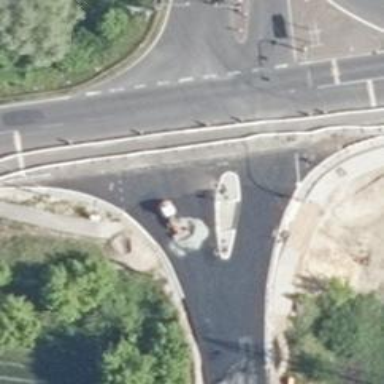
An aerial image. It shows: Unclassified road with asphalt surface and traffic calming island.